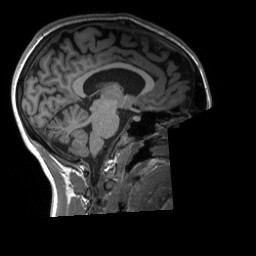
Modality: T1w
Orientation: sagittal